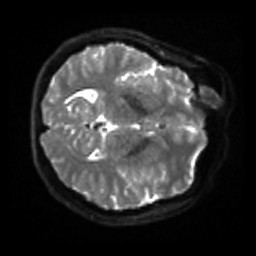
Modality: sbref
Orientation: axial
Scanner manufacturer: siemens
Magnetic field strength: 3 T
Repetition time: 4 s
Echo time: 0.0594 s